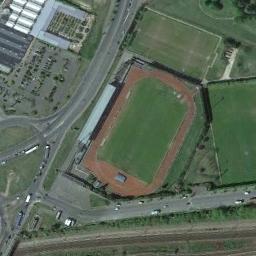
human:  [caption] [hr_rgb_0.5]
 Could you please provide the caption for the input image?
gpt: The ground track field is between some lawns and a parking lot .

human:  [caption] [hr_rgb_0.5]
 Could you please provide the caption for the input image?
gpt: The oval ground track is red .

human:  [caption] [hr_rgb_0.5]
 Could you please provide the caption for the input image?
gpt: Track and field are next to the lawn, Road and parking lot .

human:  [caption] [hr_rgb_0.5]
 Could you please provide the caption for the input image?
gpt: There are lots of  buildings beside the ground track field .

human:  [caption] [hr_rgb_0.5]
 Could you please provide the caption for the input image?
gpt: There are green lawns and a parking lot beside the ground track field .